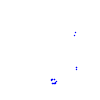
Particle: proton